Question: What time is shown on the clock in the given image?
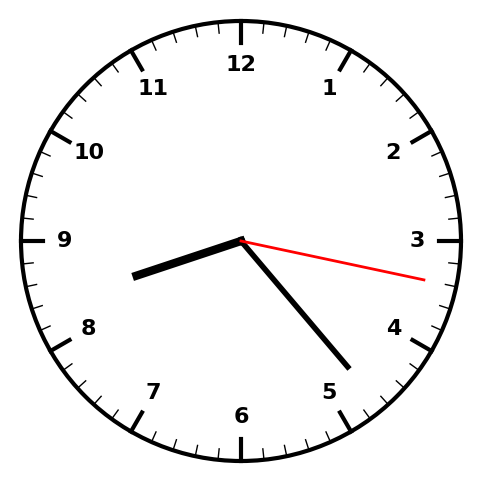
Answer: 08:23:17